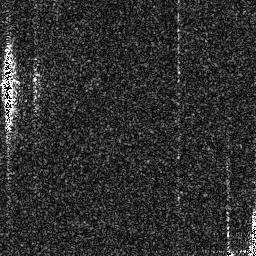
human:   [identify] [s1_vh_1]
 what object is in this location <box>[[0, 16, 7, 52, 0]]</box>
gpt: <ref>1 large ship at the left</ref>